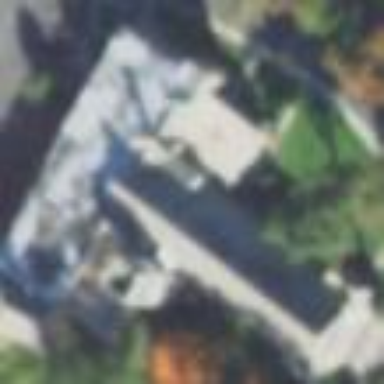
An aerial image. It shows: Building that is place of worship.